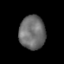
Tissue: lung
Cell type: Epithelial cells
Senescence score: 0.5856
Nuclear area (px): 855
Mean DAPI intensity: 109.972